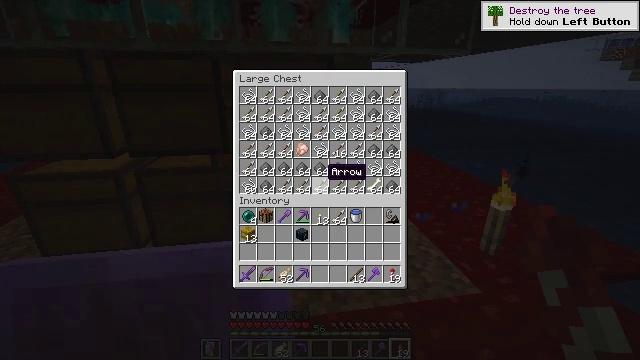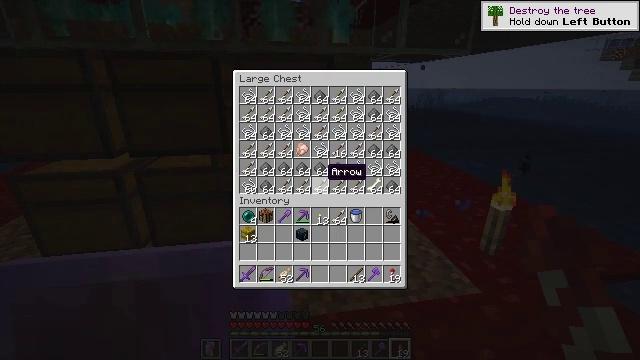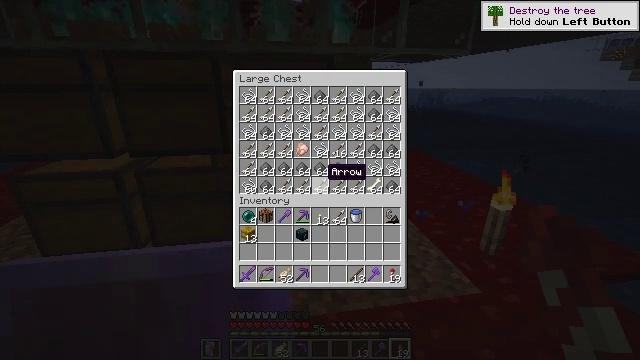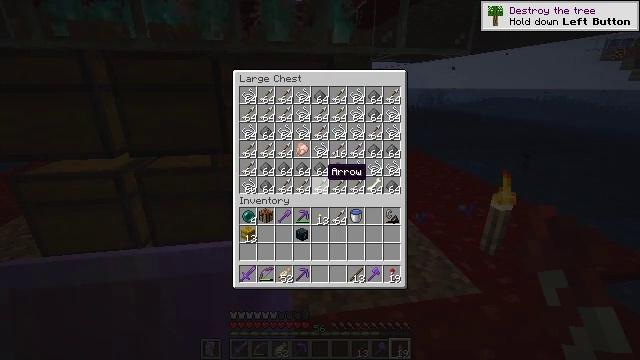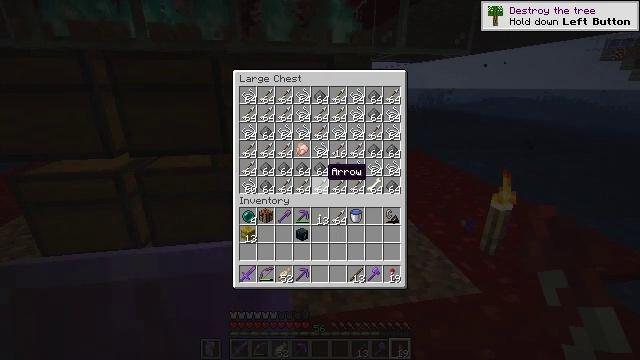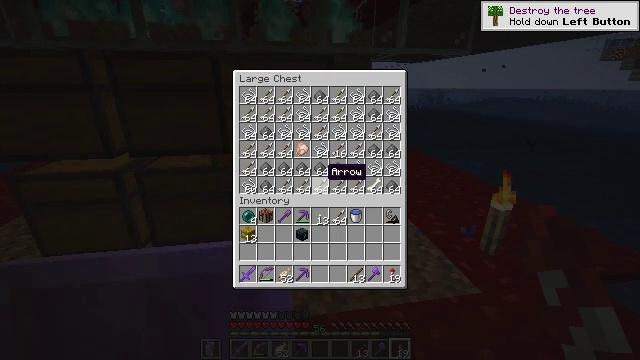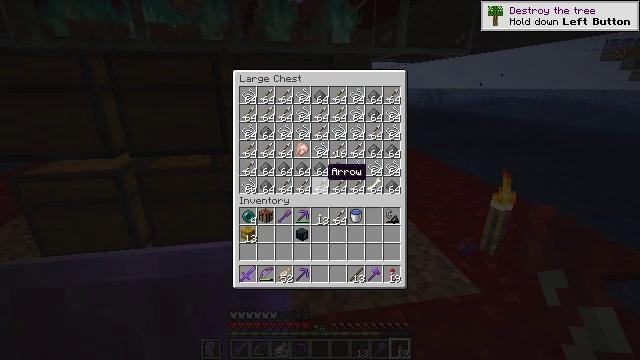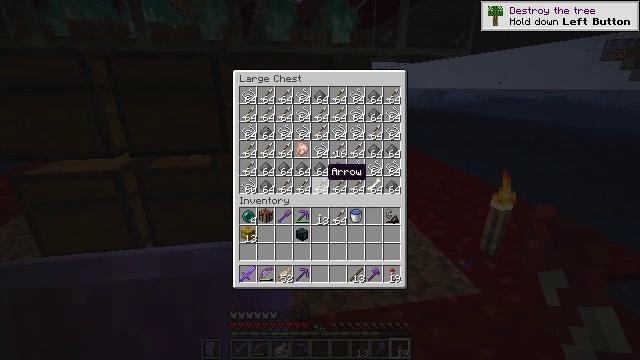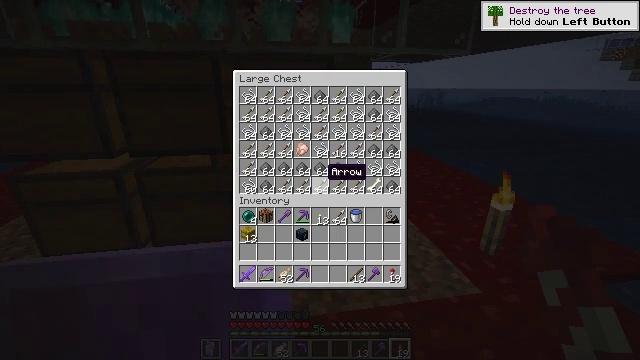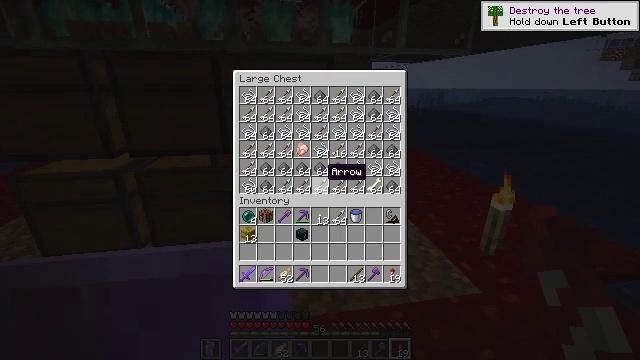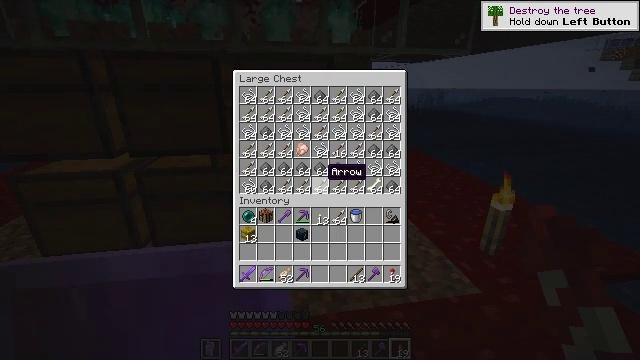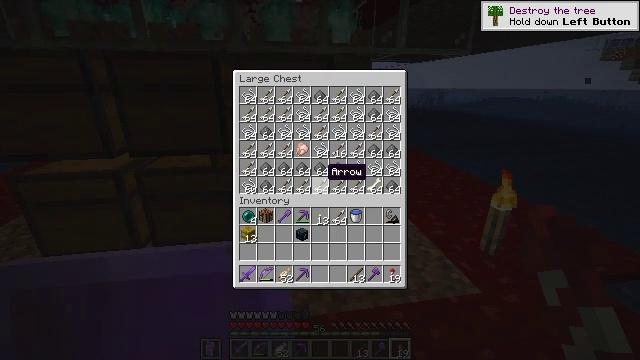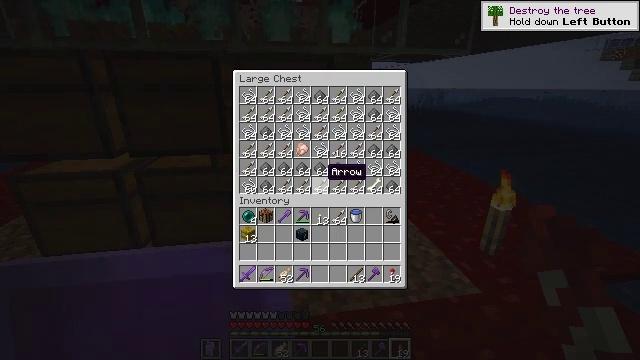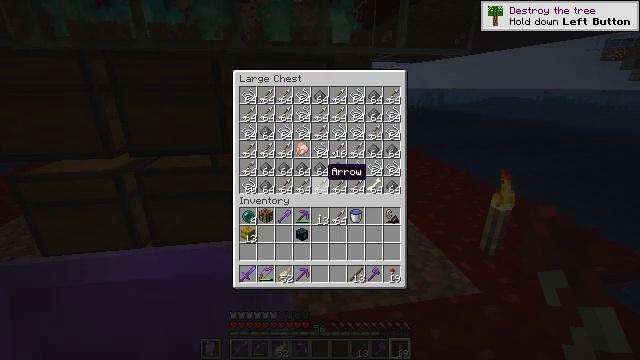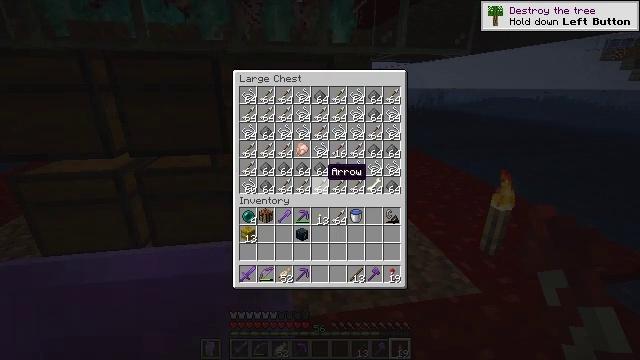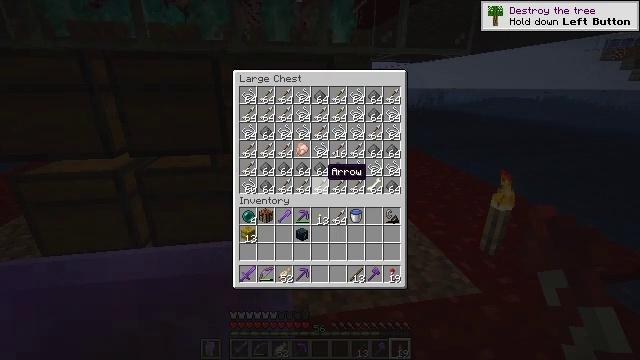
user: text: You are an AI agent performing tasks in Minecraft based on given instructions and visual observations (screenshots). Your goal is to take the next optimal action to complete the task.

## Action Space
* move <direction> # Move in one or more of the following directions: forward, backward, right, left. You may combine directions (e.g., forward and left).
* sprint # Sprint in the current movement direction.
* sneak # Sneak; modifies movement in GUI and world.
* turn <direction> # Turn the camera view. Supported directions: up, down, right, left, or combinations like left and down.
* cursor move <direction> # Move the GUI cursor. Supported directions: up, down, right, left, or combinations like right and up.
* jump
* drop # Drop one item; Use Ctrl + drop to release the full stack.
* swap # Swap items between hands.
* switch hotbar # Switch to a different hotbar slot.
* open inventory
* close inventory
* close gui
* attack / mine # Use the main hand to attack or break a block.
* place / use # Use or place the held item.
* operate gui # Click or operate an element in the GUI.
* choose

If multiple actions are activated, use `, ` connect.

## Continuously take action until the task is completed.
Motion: motion action
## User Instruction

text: In the crafting table, craft some paper.
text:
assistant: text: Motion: no_op
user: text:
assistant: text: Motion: no_op
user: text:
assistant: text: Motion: no_op
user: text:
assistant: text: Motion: no_op
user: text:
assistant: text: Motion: no_op
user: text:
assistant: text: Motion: no_op
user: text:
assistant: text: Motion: no_op
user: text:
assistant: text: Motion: no_op
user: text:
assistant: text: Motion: no_op
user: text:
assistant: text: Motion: no_op
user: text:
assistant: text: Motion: no_op
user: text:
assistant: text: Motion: no_op
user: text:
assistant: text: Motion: no_op
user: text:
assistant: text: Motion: no_op
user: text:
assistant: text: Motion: no_op
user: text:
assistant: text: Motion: no_op
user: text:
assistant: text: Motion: no_op
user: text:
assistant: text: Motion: no_op
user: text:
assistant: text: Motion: no_op
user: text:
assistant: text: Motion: no_op
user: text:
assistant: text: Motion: no_op
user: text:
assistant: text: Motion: no_op
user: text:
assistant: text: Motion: turn left and up
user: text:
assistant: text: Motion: turn left and up
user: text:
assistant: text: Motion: turn left and up
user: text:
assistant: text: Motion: turn left and up
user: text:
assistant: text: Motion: turn left and up
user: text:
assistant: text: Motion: turn up
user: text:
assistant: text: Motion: no_op
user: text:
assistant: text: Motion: use / place